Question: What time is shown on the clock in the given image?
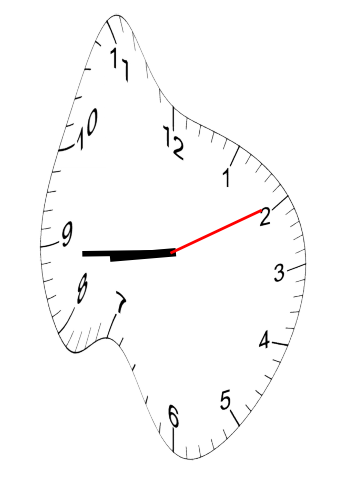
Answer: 08:44:10